Aerial crown-view tile of a tropical tree (Barro Colorado Island, Panama), acquired 20250414:
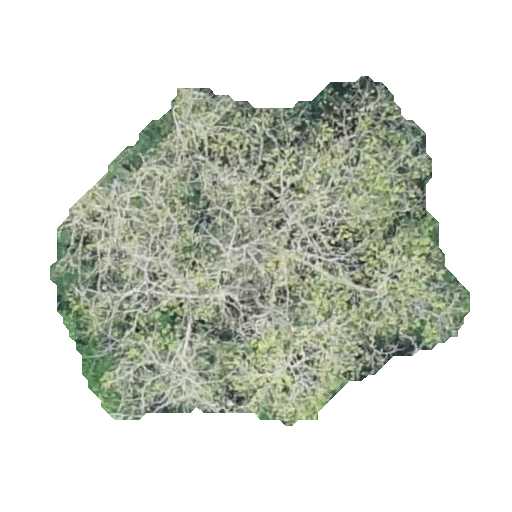
Species: Apeiba membranacea
GBIF accepted scientific name: Apeiba membranacea
Crown area: 155.765 m²